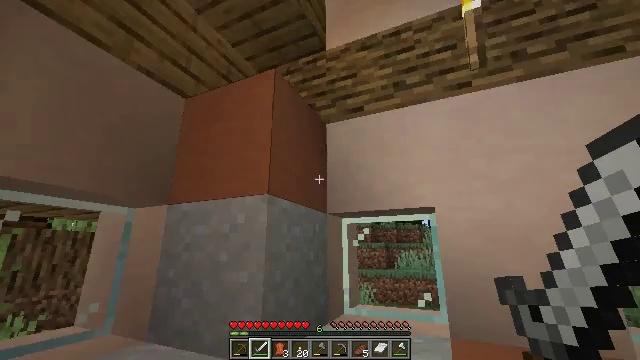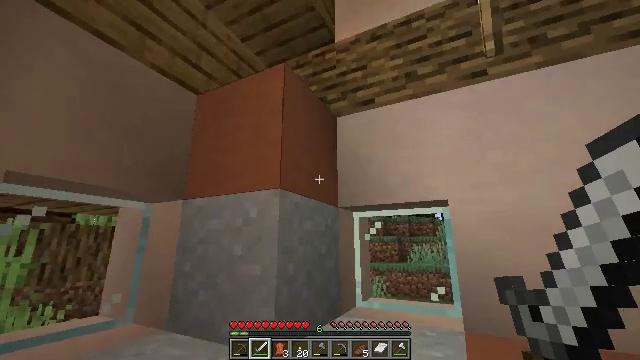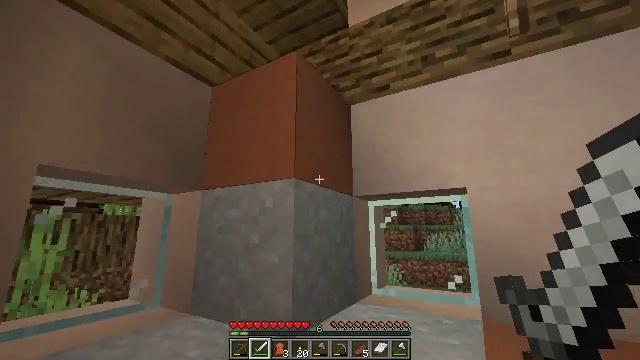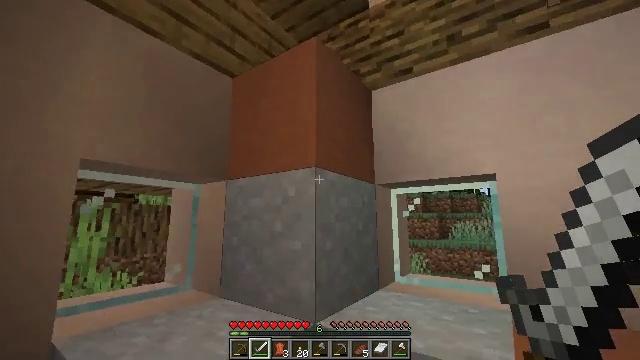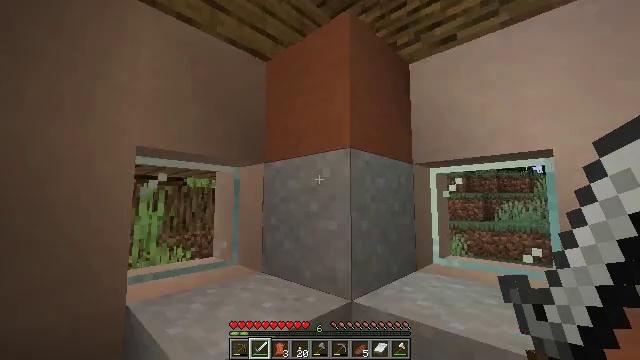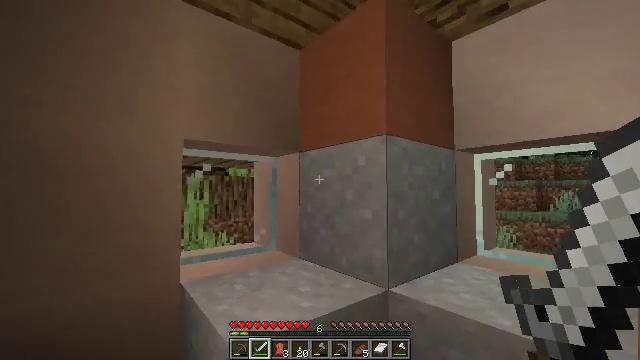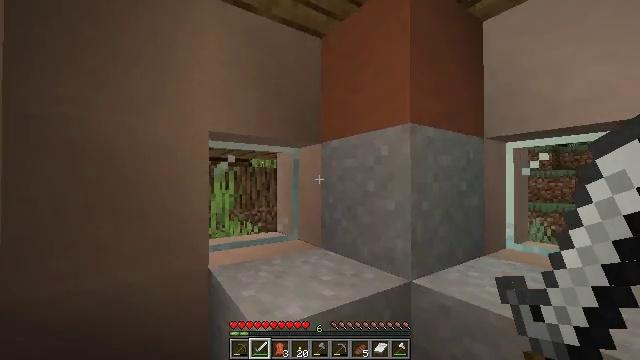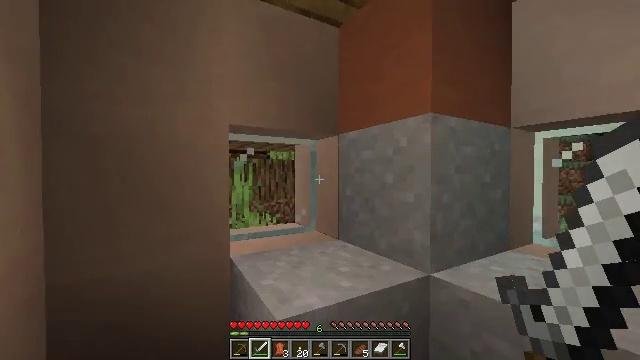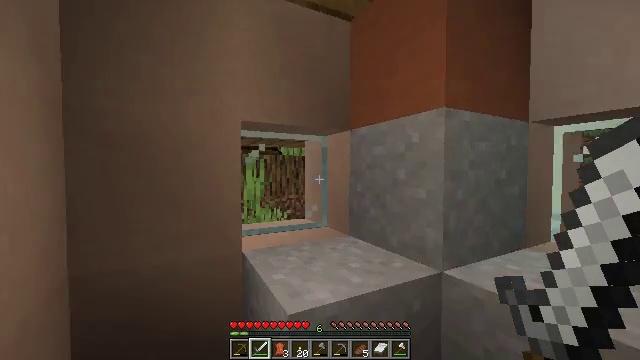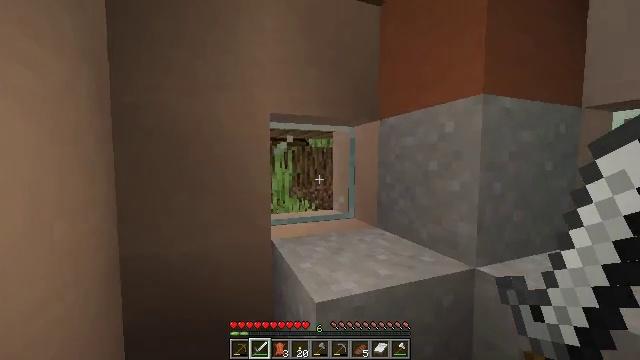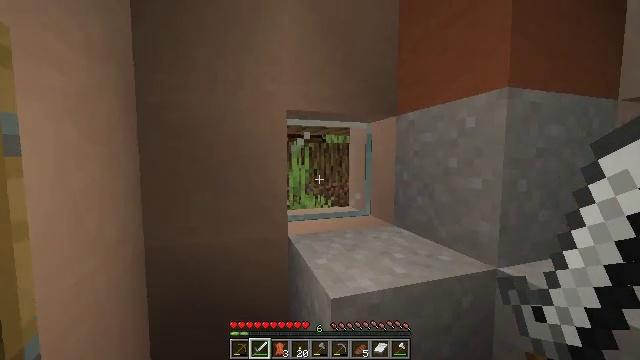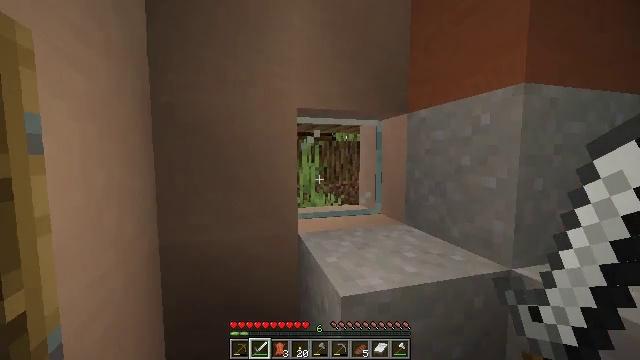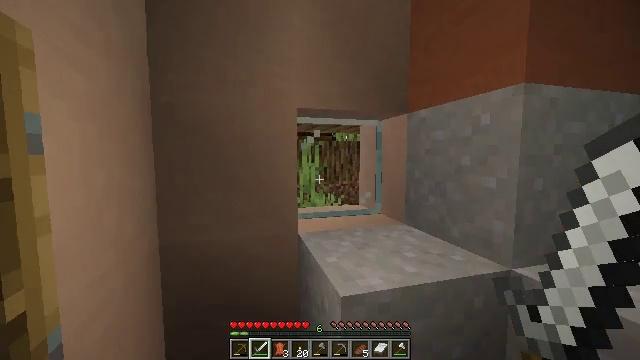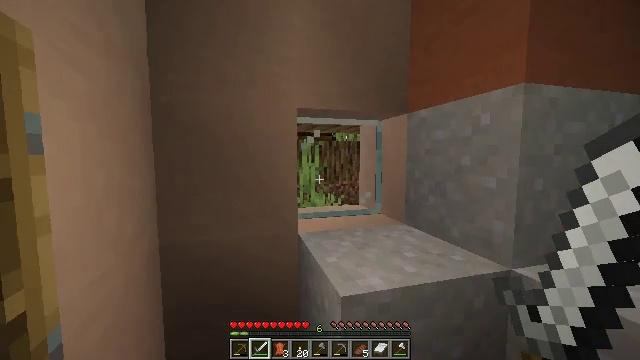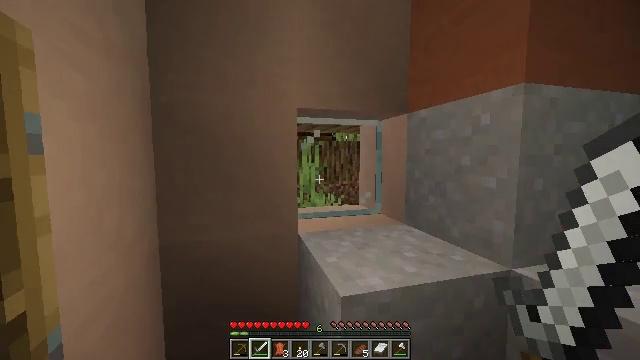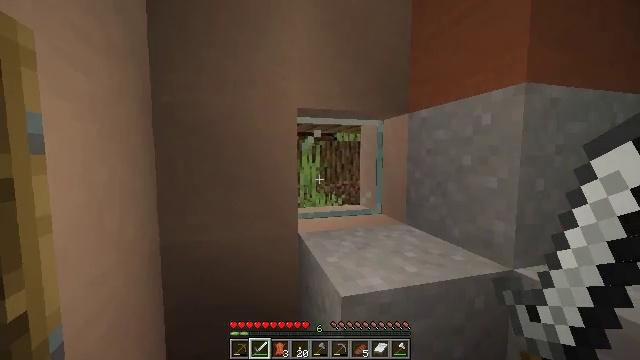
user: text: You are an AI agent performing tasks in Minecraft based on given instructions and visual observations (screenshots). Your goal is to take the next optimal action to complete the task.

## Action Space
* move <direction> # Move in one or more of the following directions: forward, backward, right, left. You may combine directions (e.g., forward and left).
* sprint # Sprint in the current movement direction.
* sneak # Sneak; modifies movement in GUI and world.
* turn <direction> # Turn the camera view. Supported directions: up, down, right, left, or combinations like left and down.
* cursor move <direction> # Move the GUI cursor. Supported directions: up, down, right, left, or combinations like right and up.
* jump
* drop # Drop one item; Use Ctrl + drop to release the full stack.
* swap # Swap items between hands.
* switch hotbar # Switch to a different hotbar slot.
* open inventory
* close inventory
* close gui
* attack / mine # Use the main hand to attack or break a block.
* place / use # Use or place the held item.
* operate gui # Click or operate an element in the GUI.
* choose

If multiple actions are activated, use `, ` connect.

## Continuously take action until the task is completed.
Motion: motion action
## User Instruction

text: Collect a hay block for crafting.
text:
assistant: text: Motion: turn left and down
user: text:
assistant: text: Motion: turn left and down
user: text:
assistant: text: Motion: turn left and down
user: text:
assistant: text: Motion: turn left and down
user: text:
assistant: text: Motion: turn left and down
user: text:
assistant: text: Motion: turn left and down
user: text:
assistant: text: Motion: turn left and down
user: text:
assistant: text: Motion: turn left
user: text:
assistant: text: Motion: turn left and down
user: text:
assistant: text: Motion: turn left
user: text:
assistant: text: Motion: turn left
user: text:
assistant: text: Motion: no_op
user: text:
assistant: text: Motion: no_op
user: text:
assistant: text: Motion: no_op
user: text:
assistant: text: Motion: no_op
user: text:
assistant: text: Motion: no_op
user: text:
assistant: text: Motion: no_op
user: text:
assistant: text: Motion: no_op
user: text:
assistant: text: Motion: turn down
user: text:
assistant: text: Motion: turn right and down
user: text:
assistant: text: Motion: turn right and down
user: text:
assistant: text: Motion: turn right and down
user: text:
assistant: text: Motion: turn right and down
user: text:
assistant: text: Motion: turn right and down
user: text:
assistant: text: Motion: turn right
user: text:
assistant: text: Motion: turn right
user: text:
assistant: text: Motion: turn right
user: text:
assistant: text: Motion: turn right
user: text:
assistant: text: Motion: turn right
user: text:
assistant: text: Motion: turn right